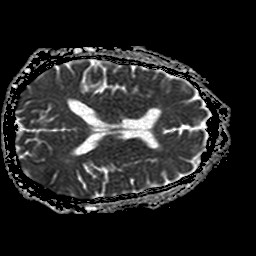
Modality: ADC
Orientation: axial
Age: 48
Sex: male
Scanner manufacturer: philips
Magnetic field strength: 1.5 T
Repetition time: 3.499 s
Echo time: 0.09257 s